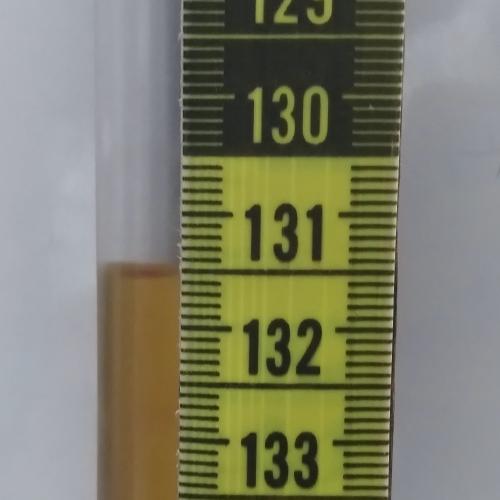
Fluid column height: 131.5 cm